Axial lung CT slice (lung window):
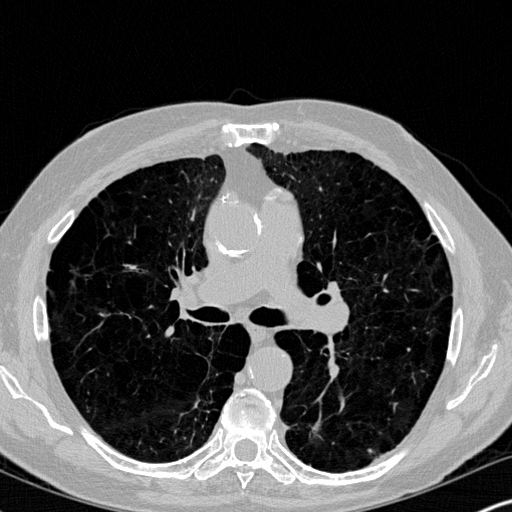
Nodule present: no